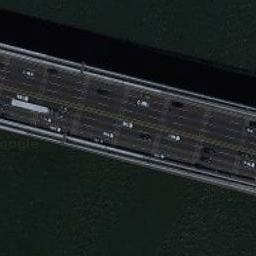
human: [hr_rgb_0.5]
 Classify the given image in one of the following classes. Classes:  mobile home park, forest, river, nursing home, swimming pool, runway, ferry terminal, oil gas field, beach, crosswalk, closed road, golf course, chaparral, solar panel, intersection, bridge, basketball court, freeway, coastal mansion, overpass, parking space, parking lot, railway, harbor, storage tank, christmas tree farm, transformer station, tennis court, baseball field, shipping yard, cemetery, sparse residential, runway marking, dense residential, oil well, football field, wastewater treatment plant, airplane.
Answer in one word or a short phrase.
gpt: bridge